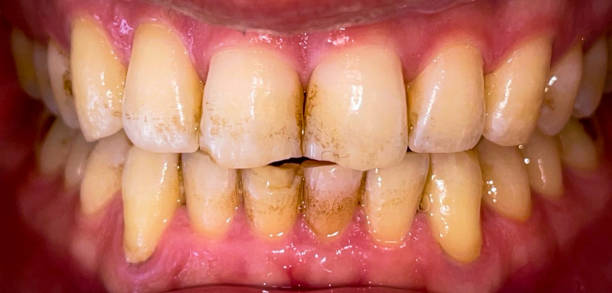
Condition: Calculus